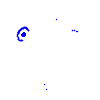
Particle: kaon